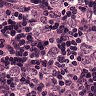
Metastatic tissue present: yes